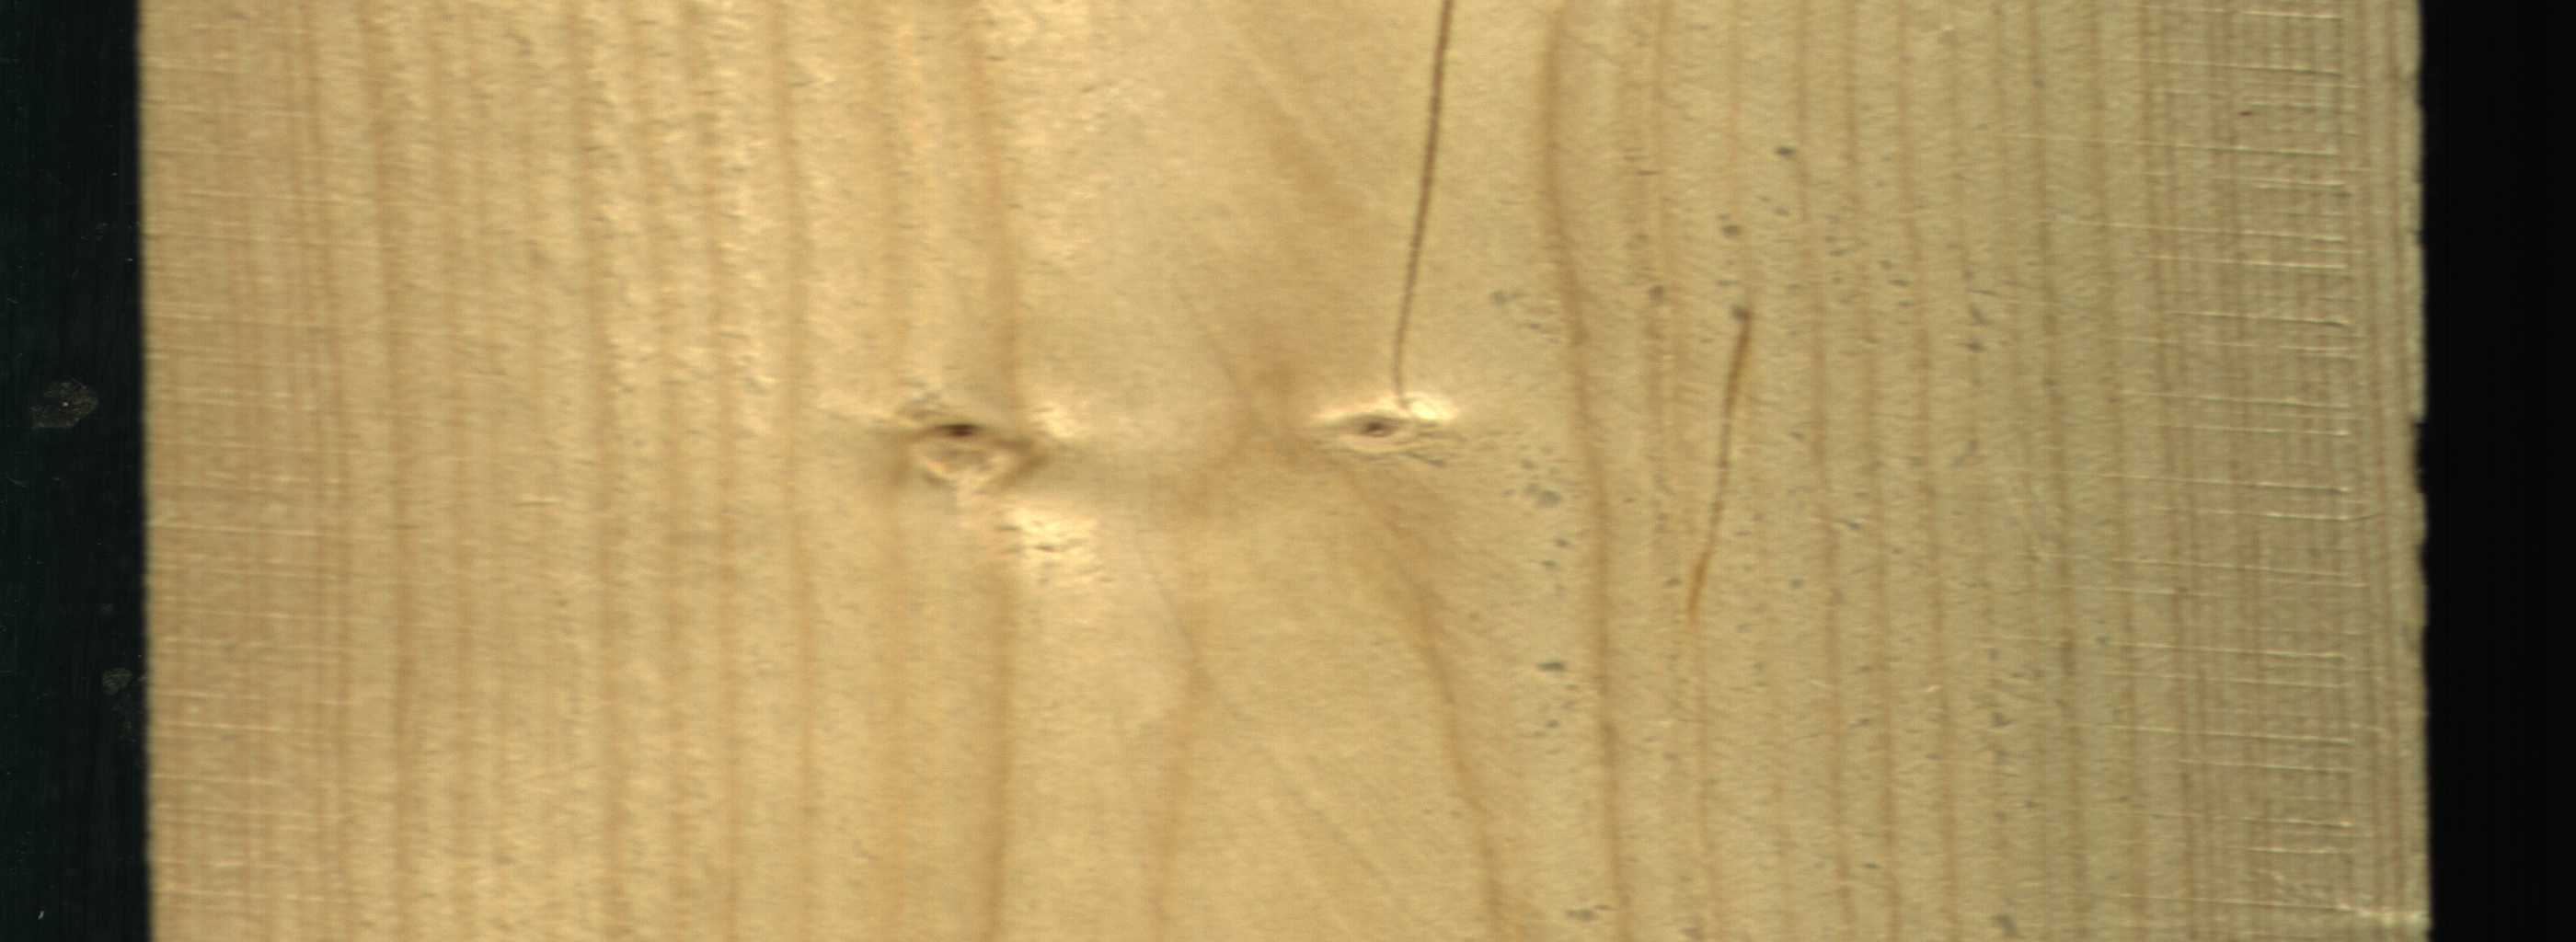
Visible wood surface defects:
resin
Crack
Live_Knot
Live_Knot